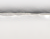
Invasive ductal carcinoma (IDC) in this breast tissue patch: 0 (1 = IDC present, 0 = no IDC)